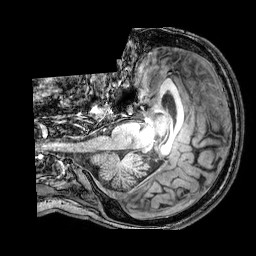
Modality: T1w
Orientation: axial
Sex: male
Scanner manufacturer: philips
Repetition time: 0.008151 s
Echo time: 0.00374 s